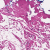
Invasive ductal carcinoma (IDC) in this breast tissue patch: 0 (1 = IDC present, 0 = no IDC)